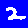
Digit: 2